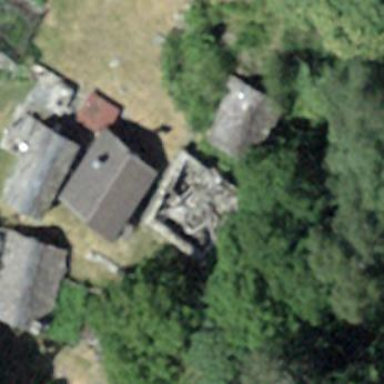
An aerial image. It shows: Ruins of building.